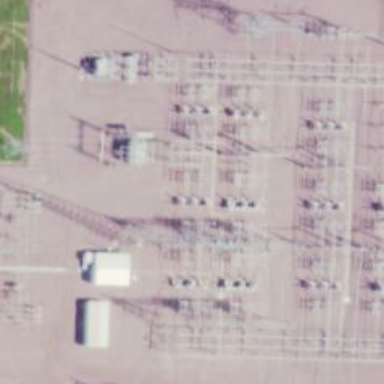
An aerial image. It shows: Switch used for power control.